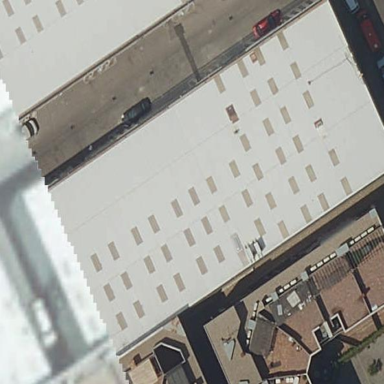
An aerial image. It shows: Industrial building.